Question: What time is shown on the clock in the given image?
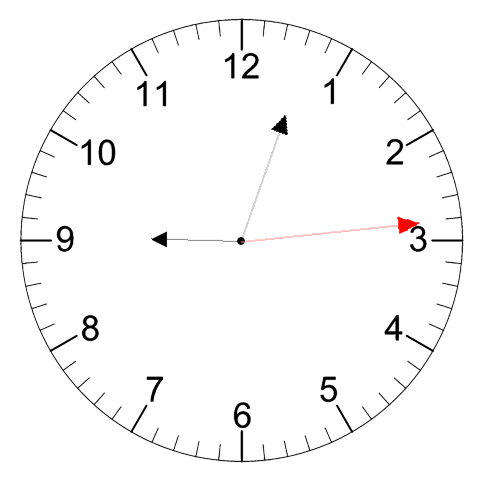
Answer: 09:03:14